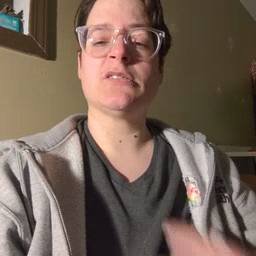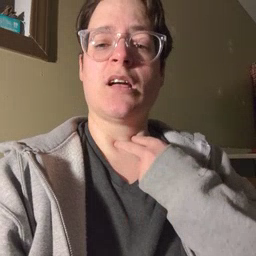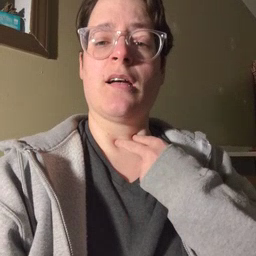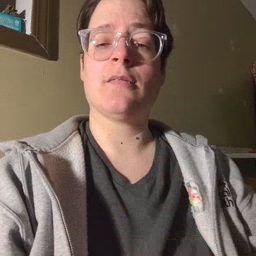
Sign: stuck